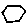
Label: hexagon